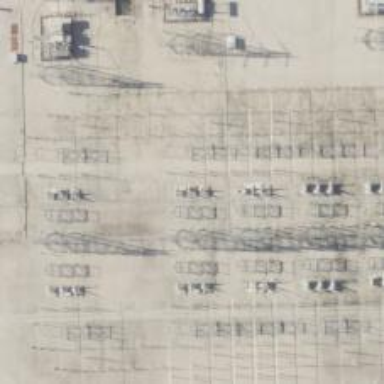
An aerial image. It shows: Switch used for power control.